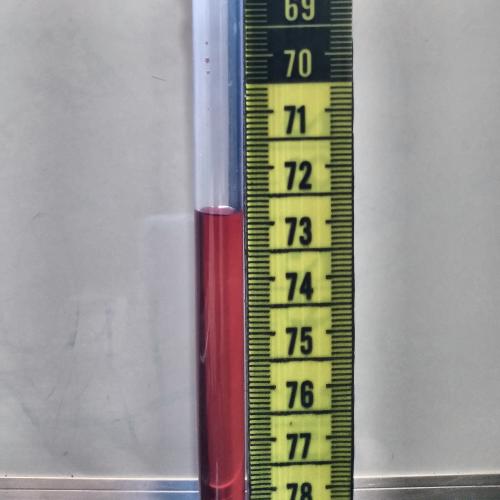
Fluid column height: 72.8 cm